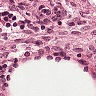
Metastatic tissue present: no